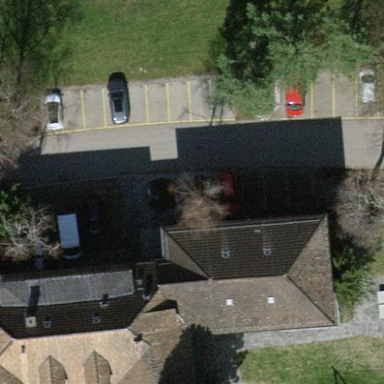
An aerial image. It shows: Parking area.